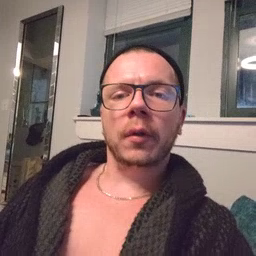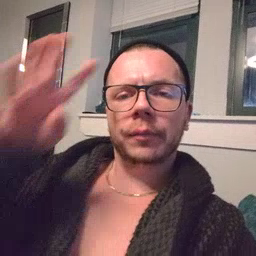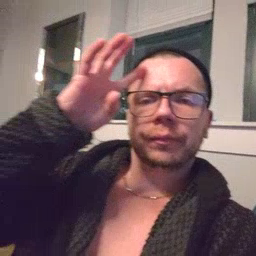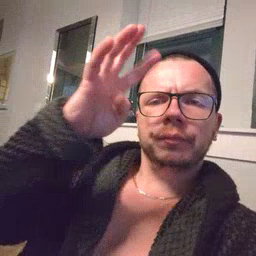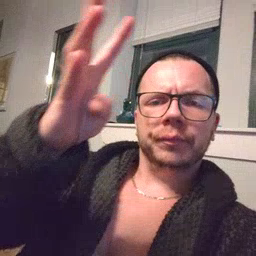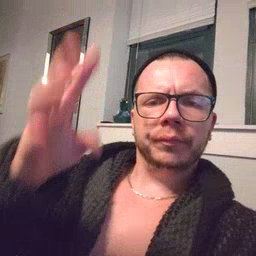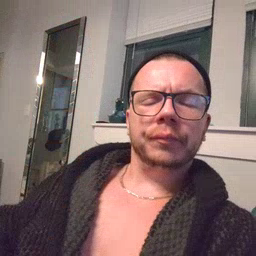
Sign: pretend